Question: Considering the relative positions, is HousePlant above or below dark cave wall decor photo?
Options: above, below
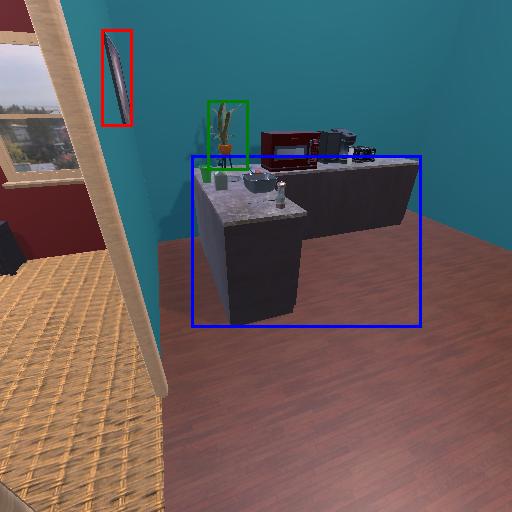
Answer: above